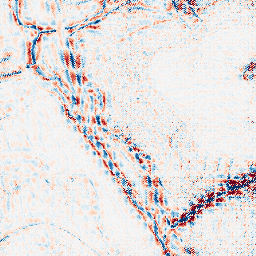
Category: wavelet
Decomposition family: wavelet_dwt
Decomposition parameters: wavelet: coif2
level: 3
Upsampling method: regularized
Upsampling parameters: scale: 4
lambda_reg: 0.1
Upsampling scale: 4